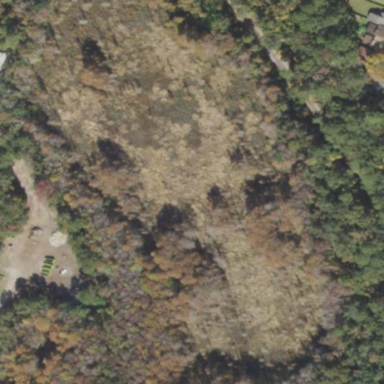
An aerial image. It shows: Marshy wetland area.